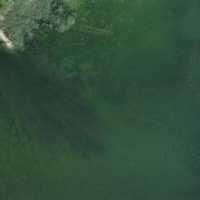
EUNIS habitat code: 14
Species observed at this site:
Salix pentandra